This grayscale texture is a bearing vibration snapshot reshaped row-by-row into a square image. What is the most likely bearing condition (normal, inner_race, outer_race, ball)?
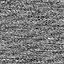
Answer: normal